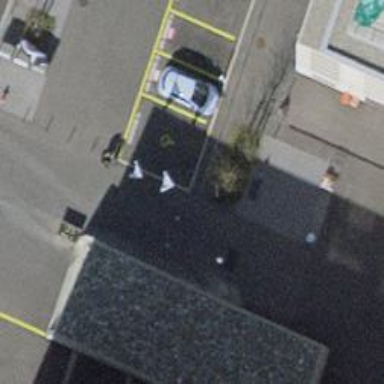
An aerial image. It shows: Rising bollard is in place as barrier.